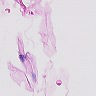
Metastatic tissue present: no